Question: I have the following code that use simple algorithm for fourier transform, but it not working like it should.
'''
public int ft(int x, int y, int br, int a, int height, int width, int[][] pixelTemp, double c){
int r;
int g;
int b;
double avg;
double newCitra = 0;
int temp;
for (int i=0; i<height; i++){
for (int j=0; j<width; j++){
temp = pixelTemp[i][j];
r = (temp>>16)&0xff;
g = (temp>>8)&0xff;
b = temp&0xff;
avg = (r+g+b)/3;
if (Math.sin(Math.toRadians(360*(((double)(i*x)/(double)height)+((double)(j*y)/(double)width))))>0){
if(-2*(((double)(i*x)/(double)height)+((double)(j*y)/(double)width))>0){
newCitra = ((newCitra + (((double)avg/(double)(height*width)))*(sqrt(Math.pow((Math.cos(Math.toRadians(360*(((double)(i*x)/(double)height)+((double)(j*y)/(double)width))))),2)+Math.pow((double)Math.sin(Math.toRadians(360*(((double)(i*x)/(double)height)+((double)(j*y)/(double)width)))),2)))));
} else {
newCitra = ((newCitra + (((double)avg/(double)(height*width)))*(sqrt(Math.pow((Math.cos(Math.toRadians(360*(((double)(i*x)/(double)height)+((double)(j*y)/(double)width))))),2)-Math.pow((double)Math.sin(Math.toRadians(360*(((double)(i*x)/(double)height)+((double)(j*y)/(double)width)))),2)))));
}
} else {
if(-2*(((double)(i*x)/(double)height)+((double)(j*y)/(double)width))>0){
newCitra = (newCitra + ((double)avg/(double)(height*width))*((Math.cos(Math.toRadians(360*(((double)(i*x)/(double)height)+((double)(j*y)/(double)width)))))+(double)Math.sin(Math.toRadians(360*(((double)(i*x)/(double)height)+((double)(j*y)/(double)width))))));
} else {
newCitra = (newCitra + ((double)avg/(double)(height*width))*((Math.cos(Math.toRadians(360*(((double)(i*x)/(double)height)+((double)(j*y)/(double)width)))))-(double)Math.sin(Math.toRadians(360*(((double)(i*x)/(double)height)+((double)(j*y)/(double)width))))));
}
}
/*System.out.println(newCitra);*/
}
}
newCitra = (int) (Math.log(1+newCitra)*c);
int j = 30;
int i = 10;
/*System.out.println(Math.abs(sqrt(Math.pow((Math.cos(Math.toRadians(360*(((double)(i*x)/(double)height)+((double)(j*y)/(double)width))))),2)-Math.pow((double)Math.sin(Math.toRadians(360*(((double)(i*x)/(double)height)+((double)(j*y)/(double)width)))),2))));*/
int p = (255<<24) | ((int)newCitra<<16) | ((int)newCitra<<8) | (int)newCitra;
return p;
}
'''
This is the following result:

Obviously I made some mistake here, but I couldn't figure it out, the value in sqrt root can be negative that will result NaN but I am following the fourier transform formula.
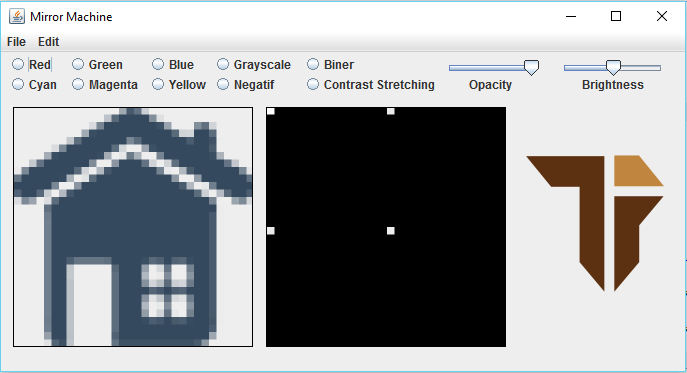
Answer: Obviously you have misinterpreted the formulas. From another implementation I have
'''
real += tempreal[row][t] * cos[col][t] - tempimag[row][t] * sin[col][t];
imag += tempreal[row][t] * sin [col][t] + tempimag[row][t] * cos[col][t];
'''
So once you have the real and imaginary parts you do the square root
'''
mag=Math.sqrt(real*real+imag*imag);
'''
Also in the cosine/sine
'''
cos[i][t]=Math.cos(2*Math.PI*t*i/n);
sin[i][t]=Math.sin(2*Math.PI*t*i/n);
'''
I dont see a square rather a doubling.
--
I have updated your function as follows:
a) the real and imaginary parts need to be computed separately, there is no computation on the complex number
b) some rearrangements
It seems to work and if you try with the image shown here <URL> the diagonal stripes you will get the diagonal as shown on that page.
'''
public double ft(int x, int y, int br, int a, int height, int width, int[][] pixelTemp, double c){
int r;
int g;
int b;
double avg;
double newCitrar = 0, newCitrai = 0;
int temp;
double f=(double)1/(double)(height*width);
for (int i=0; i<width; i++){
for (int j=0; j<height; j++){
temp = pixelTemp[i][j];
// r = (temp>>16)&0xff;
// g = (temp>>8)&0xff;
// b = temp&0xff;
avg = temp; // (r+g+b)/3;
newCitrar = newCitrar + avg*Math.cos(2*Math.PI*(((double)(i*x)/(double)width)+((double)(j*y)/(double)height)));
newCitrai=newCitrai+avg*Math.sin(2*Math.PI*(((double)(i*x)/(double)width)+((double)(j*y)/(double)height)));
}
}
newCitrar *=f;
newCitrai *=f;
double newCitra=Math.sqrt(newCitrar*newCitrar+newCitrai*newCitrai);
return newCitra;
}
'''
On the display side I have the following:
'''
BufferedImage bim=null;
try {
bim=ImageIO.read(new File("str.gif"));
}
catch (Exception ex) { System.err.println("error"); }
int wc=bim.getWidth(), hc=bim.getHeight();
BufferedImage b2=new BufferedImage(wc, hc, BufferedImage.TYPE_INT_RGB);
int[] pix=bim.getRGB(0, 0, wc, hc, null, 0, wc);
int[][] pix2=new int[wc][hc];
double ri;
for(i=0; i<wc; i++)
for(j=0; j<hc; j++) {
int rr=(pix[i+j*wc]&0x00ff0000)>>16, rg=(pix[i+j*wc]&0x0000ff00)>>8, rb=pix[i+j*wc]&0x000000ff;
ri=0.2126*rr+0.7152*rg+0.0722*rb;
pix2[i][j]=(int)ri;
}
double max=0;
for(i=0; i<wc; i++)
for(j=0; j<hc; j++) {
if(i%10==0 && j%10==0) System.out.println(i+" "+j);
double ki=ft(i, j, 0, 0, hc, wc, pix2, 1);
if(ki>max) max=ki;
b2.setRGB(i, j, (int)ki);
}
saveImageIO(b2, (time/1000)+"f-1");
double cc=255./Math.log(1+max);
System.out.println(max+" "+cc);
for(i=0; i<wc; i++)
for(j=0; j<hc; j++) {
b2.setRGB(i, j, (int) (Math.log(1+(b2.getRGB(i, j)&0x00ffffff))*cc));
}
saveImageIO(b2, (time/1000)+"f-2");
'''